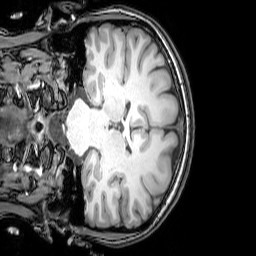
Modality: T1w
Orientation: coronal
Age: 22
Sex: female
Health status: healthy
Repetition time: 0.081 s
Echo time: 0.037 s